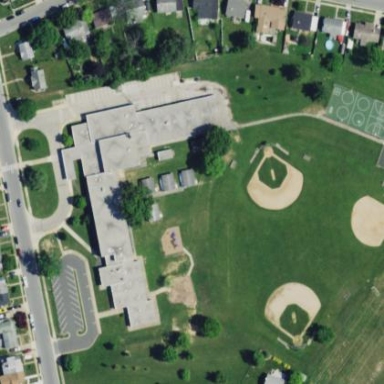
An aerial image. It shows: School.